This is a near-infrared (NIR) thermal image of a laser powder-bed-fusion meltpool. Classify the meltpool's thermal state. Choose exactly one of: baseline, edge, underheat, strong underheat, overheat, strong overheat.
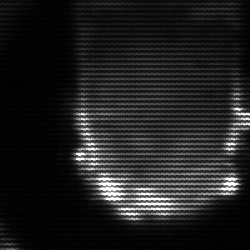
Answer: baseline